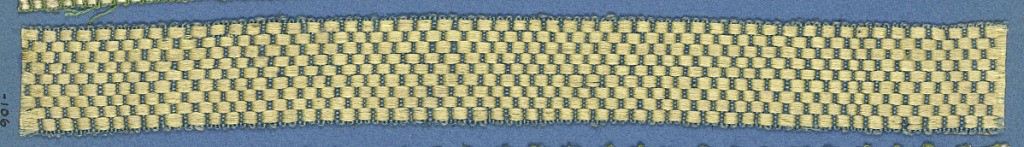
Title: Trimming
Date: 19th century
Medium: silk Technique: woven
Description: Trimming fragment with tan and green diagonal lines arranged to form chevrons on a white ground; picot edges.